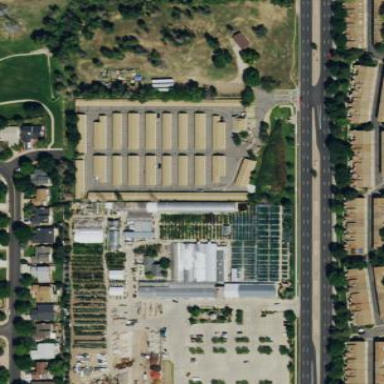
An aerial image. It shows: Plant nursery.